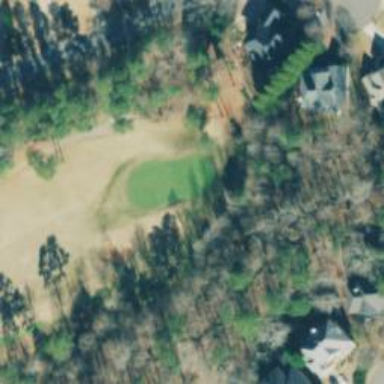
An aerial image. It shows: Golf hole.